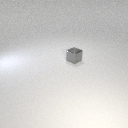
small gray metal cube